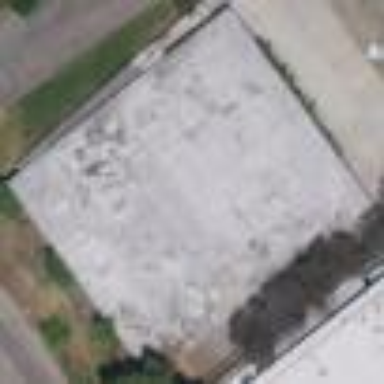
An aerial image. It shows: Industrial building.